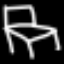
Label: chair